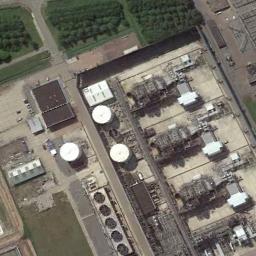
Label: storage_tank